Question: At work, we have asked our clients to fill out a questionnaire; the format we sent it to them in is MS Word forms. To make matters even more complicated, a lot of the data is entered via tickboxes, so a straight copy-paste of the field copies only the labels, not which the client selected.
So now, when we want to get data out of it? Not so easy.
A sample screenshot of the blank survey:

It's a Microsoft Word table. Note that "b) Answer" can be either a checkbox or a free text field, depending on the question.
I would like to extract the information from the Word docs into something more usable, ideally without manually copy-pasting every individual value. Problem is, I don't know what's possible. This is the sort of thing I could probably do fairly easily in MS Excel, but adding it as Word makes it more complicated.
Probably the eventual table will have roughly this structure:
Tools I have available to me: Word, Excel, Access, and SQL Server Management Studio. It will likely be sent to the database eventually, but getting it as far as Access/Excel is sufficient midstep if that's possible.
Can this be done in any even somewhat automated fashion? Or am I stuck reentering the data from scratch?
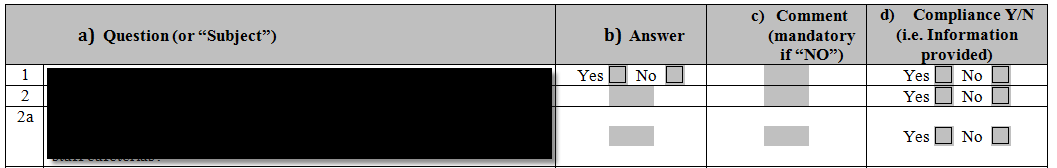
Answer: I wound up using a modified version of the scripts offered <URL>, which turns checked and unchecked checkboxes into "true"s and "false"s respectively.